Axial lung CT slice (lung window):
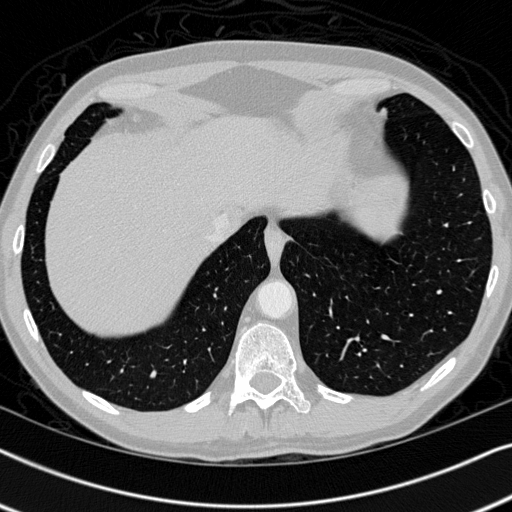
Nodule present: no